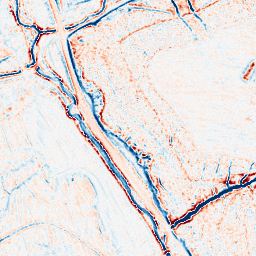
Category: edge_preserving
Decomposition family: bilateral
Decomposition parameters: d: 9
sigma_color: 50
sigma_space: 100
Upsampling method: bicubic
Upsampling parameters: scale: 2
Upsampling scale: 2